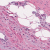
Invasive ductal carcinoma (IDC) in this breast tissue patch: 0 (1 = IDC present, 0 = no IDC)